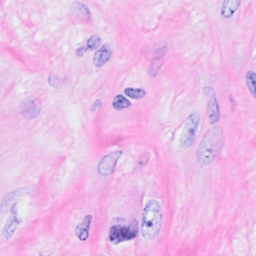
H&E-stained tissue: Breast